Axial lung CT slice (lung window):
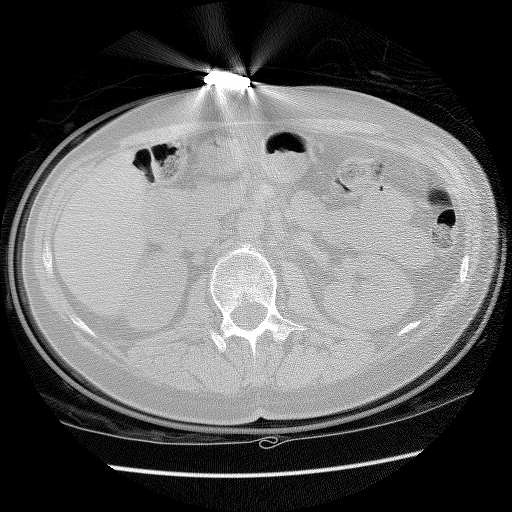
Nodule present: no